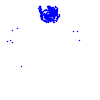
Particle: electron